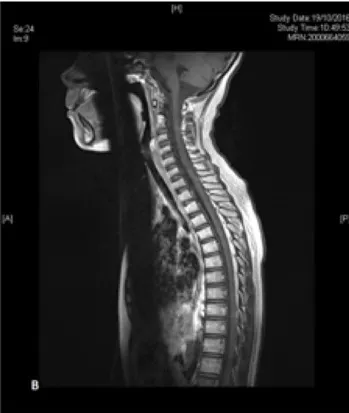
Spine MRI before and after 7 months of metronomic chemotherapy. Disappeared after 7 months of metronomic chemotherapy.
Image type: radiology (mri)